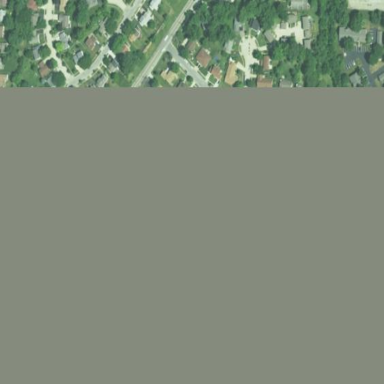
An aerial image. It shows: Residential area within neighborhood.